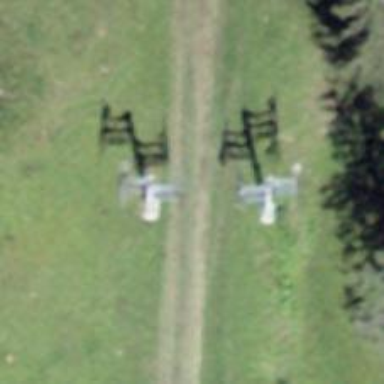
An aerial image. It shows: Pylon for aerialway.